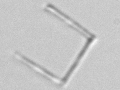
Label: Nanoneis